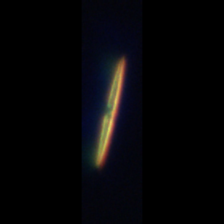
Taxon: Pennate
Group: Diatoms